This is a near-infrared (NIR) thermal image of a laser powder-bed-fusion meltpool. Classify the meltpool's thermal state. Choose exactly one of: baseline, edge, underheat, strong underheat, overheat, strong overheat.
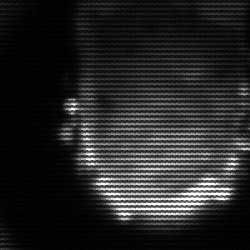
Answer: baseline